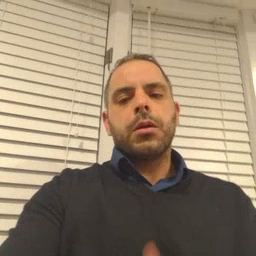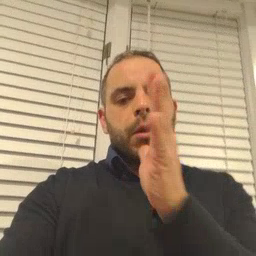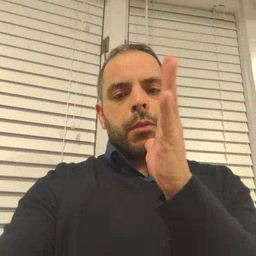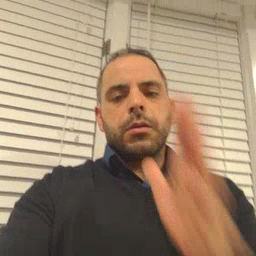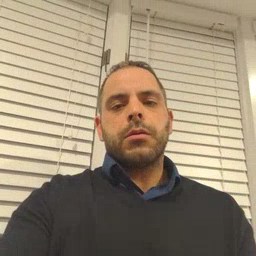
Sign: mom